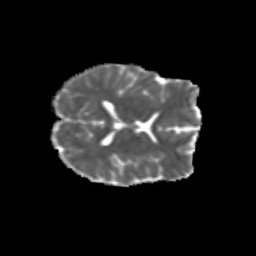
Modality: MD
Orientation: axial
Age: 31
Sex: female
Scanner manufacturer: siemens
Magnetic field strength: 3 T
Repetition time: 3.5 s
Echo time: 0.113 s